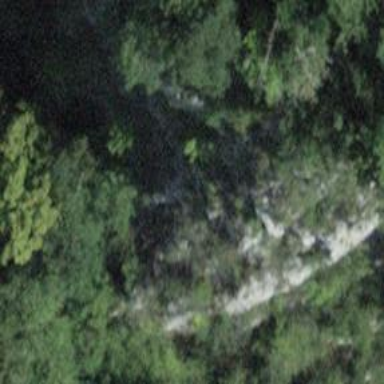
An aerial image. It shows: Natural cliff.